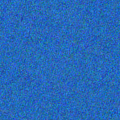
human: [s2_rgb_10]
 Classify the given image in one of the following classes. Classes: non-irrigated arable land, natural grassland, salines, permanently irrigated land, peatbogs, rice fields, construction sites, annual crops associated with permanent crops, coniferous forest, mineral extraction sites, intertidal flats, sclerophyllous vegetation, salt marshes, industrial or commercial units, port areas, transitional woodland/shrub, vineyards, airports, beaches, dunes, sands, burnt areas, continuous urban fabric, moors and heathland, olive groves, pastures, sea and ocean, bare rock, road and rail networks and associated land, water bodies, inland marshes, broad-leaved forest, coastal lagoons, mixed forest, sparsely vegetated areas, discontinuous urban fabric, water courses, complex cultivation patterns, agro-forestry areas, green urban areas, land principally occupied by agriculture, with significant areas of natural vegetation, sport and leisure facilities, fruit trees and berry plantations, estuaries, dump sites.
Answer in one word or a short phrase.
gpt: sea and ocean